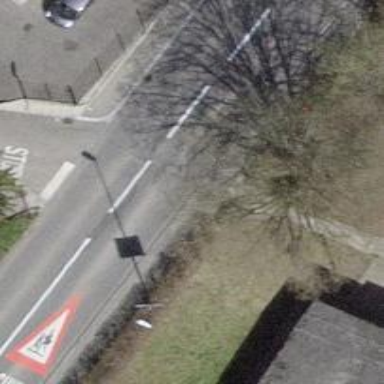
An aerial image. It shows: Set of steps on the road.